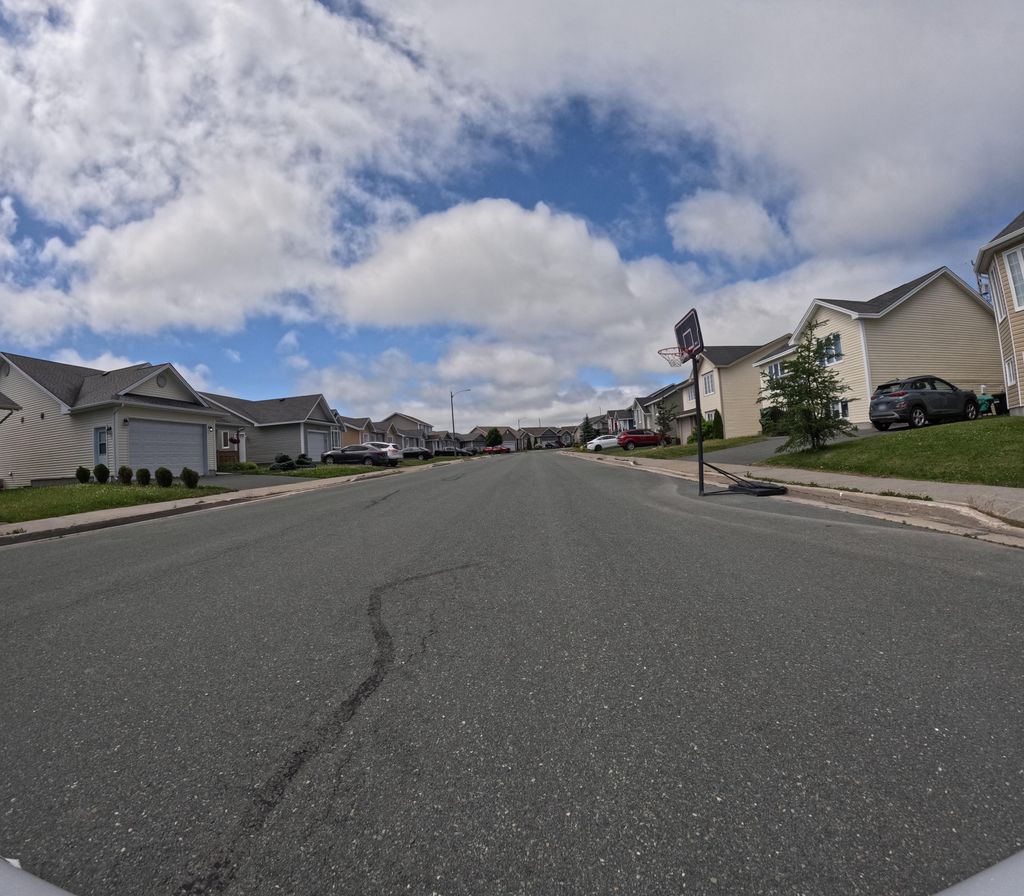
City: st_johns